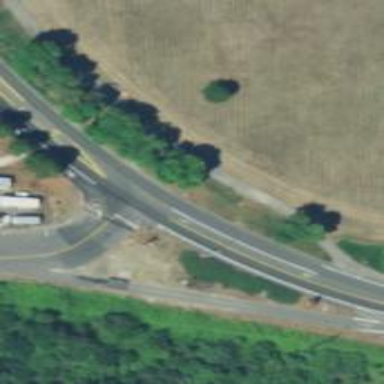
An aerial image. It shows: Primary highway with sidewalk on the left.